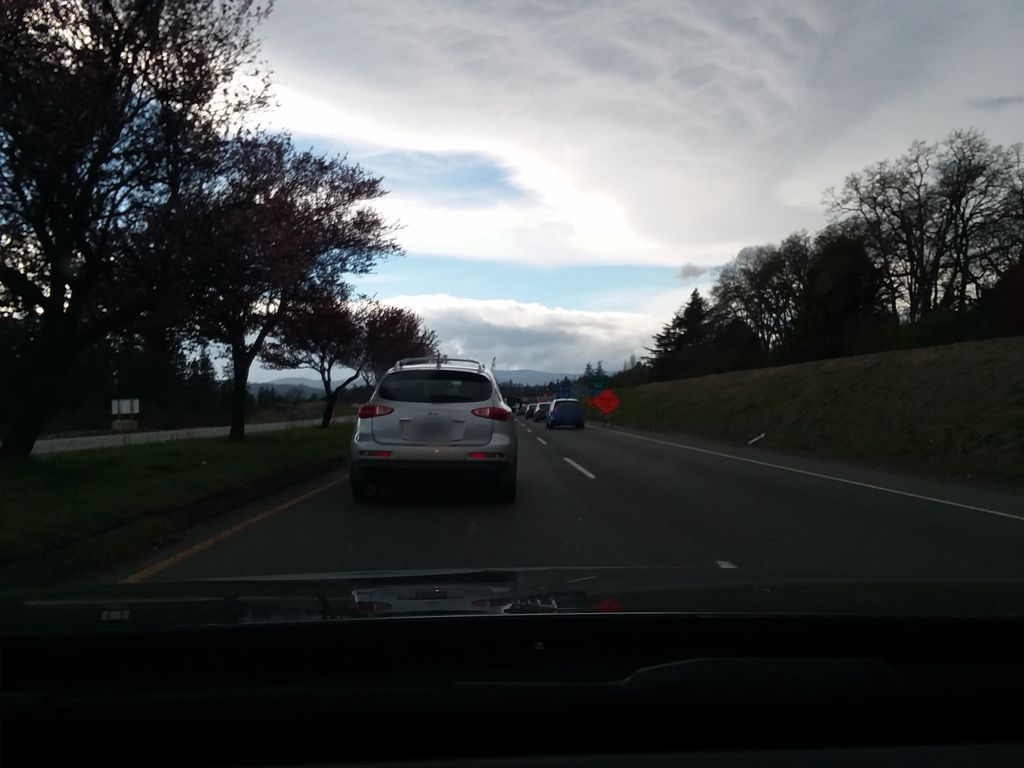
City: victoria